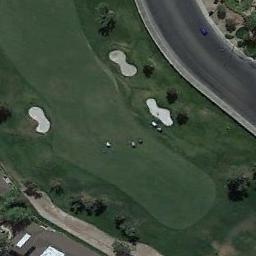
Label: golf_course